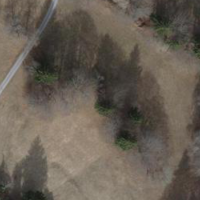
EUNIS habitat code: 52
Species observed at this site:
Lathyrus vernus
Larix decidua